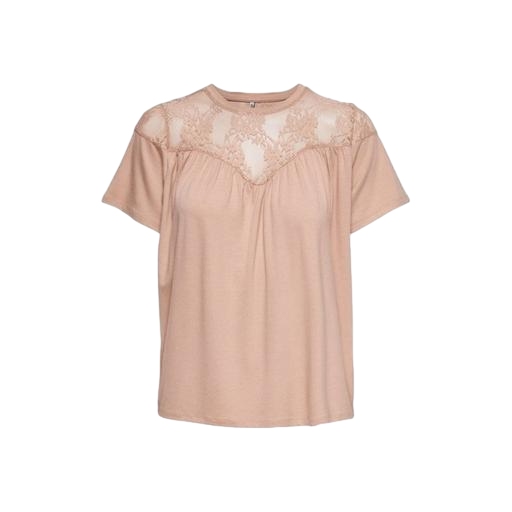
lace-yoke t-shirt, lace yoke tee, short-sleeve top only macy, white background